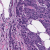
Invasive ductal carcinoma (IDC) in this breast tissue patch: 1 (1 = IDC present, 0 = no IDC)